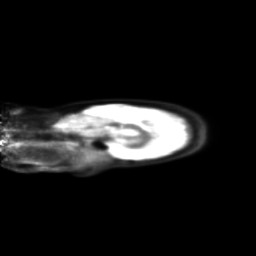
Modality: PET
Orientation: sagittal
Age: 24
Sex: female
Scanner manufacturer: siemens